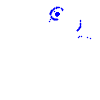
Particle: pion